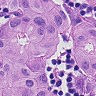
Metastatic tissue present: yes